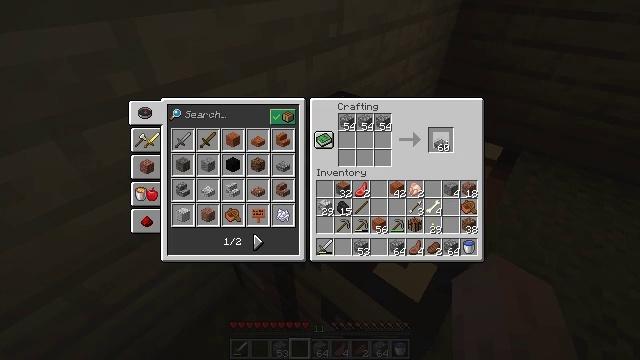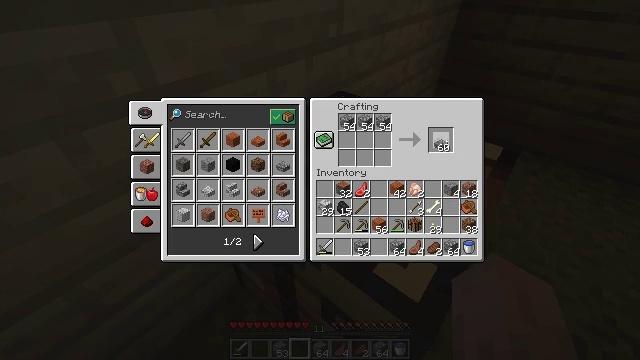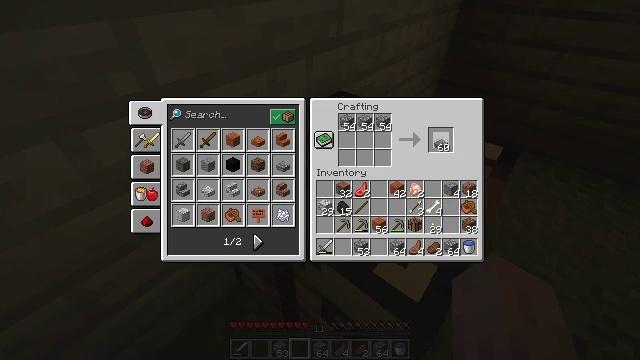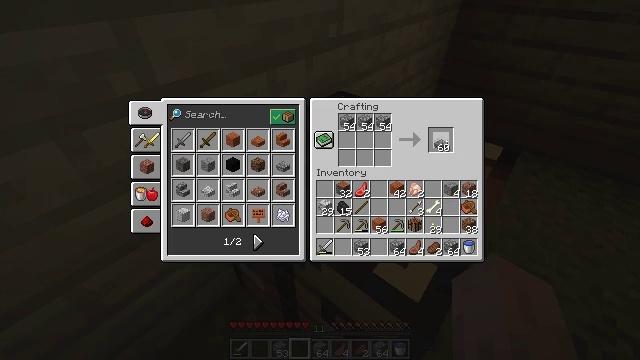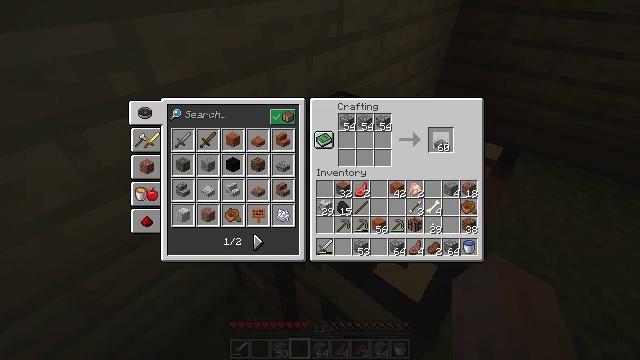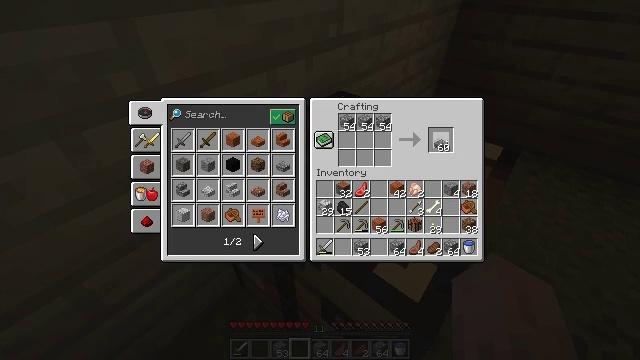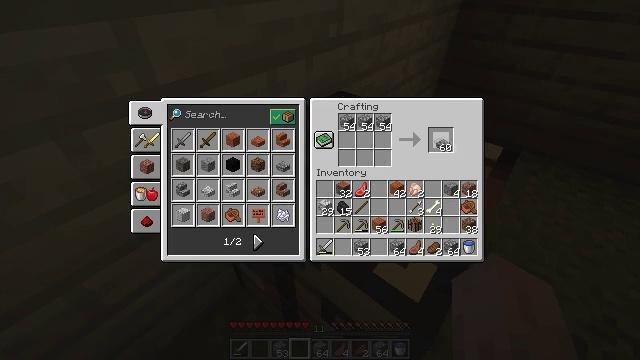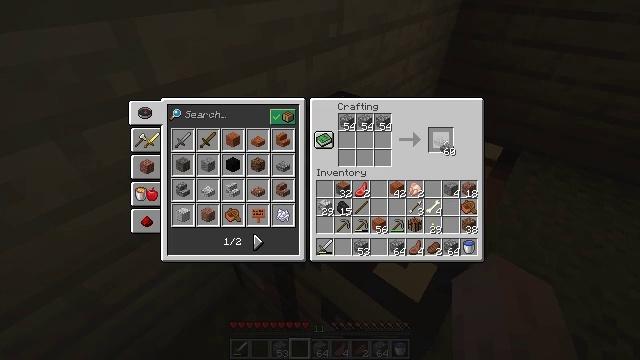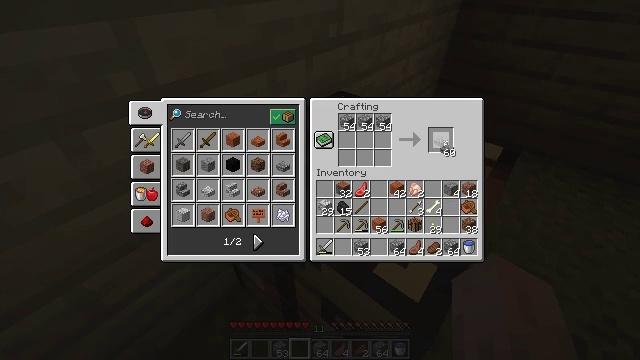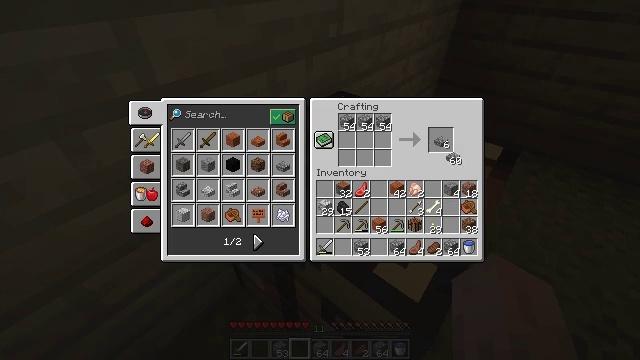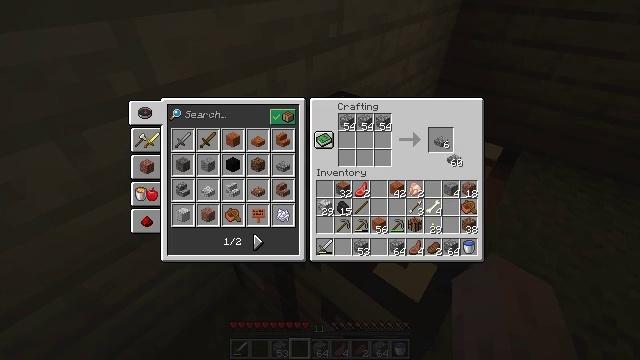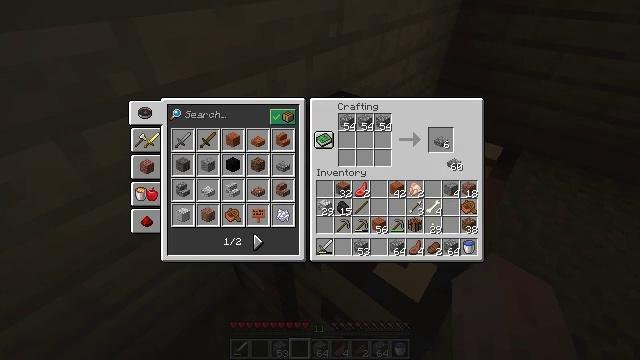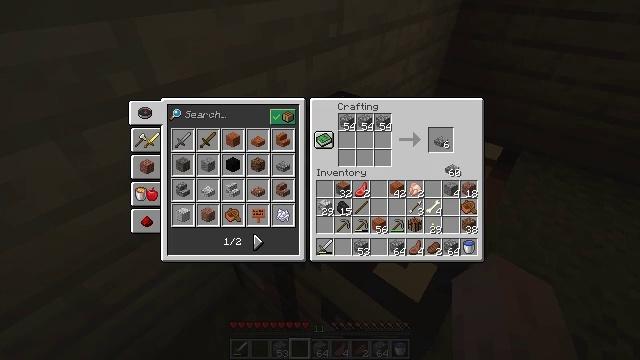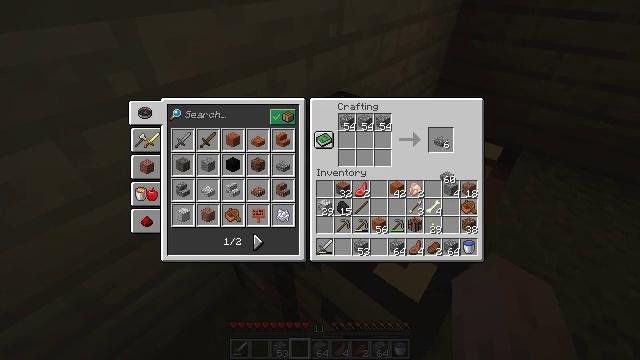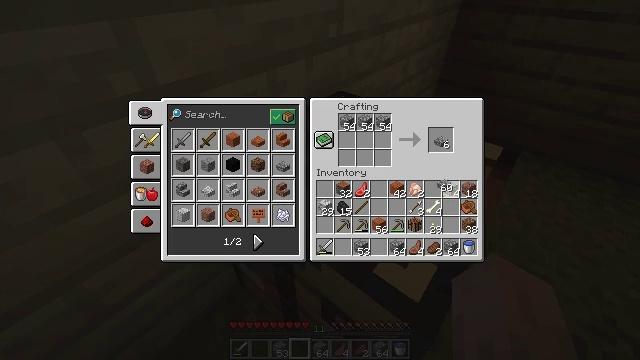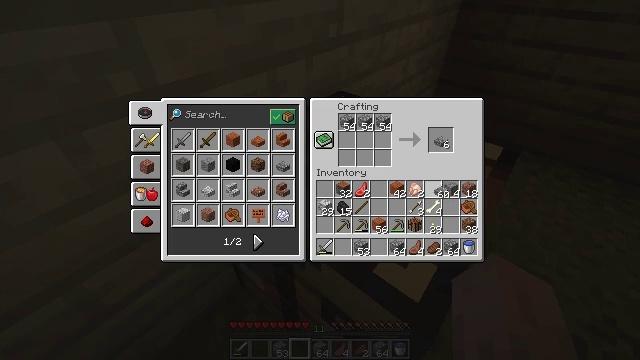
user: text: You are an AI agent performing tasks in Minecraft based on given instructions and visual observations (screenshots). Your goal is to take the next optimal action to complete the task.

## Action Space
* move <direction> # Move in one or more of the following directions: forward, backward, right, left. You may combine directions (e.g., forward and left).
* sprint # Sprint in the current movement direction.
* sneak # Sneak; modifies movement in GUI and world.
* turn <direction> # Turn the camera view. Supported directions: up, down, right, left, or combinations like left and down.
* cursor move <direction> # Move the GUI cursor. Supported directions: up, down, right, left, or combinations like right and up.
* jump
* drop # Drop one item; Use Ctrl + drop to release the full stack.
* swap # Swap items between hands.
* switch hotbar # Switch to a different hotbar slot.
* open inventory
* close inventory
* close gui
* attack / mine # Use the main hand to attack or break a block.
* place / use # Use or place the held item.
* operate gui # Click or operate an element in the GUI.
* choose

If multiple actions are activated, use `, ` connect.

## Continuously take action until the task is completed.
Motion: motion action
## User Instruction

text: Arrange cobblestone in the crafting grid to create a cobblestone slab.
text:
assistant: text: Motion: no_op
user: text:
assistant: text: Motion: no_op
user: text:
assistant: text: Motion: no_op
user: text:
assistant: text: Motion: no_op
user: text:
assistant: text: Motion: no_op
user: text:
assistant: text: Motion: no_op
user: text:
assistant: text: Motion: no_op
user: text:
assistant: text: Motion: no_op
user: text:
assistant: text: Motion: cursor move down
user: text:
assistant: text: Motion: no_op
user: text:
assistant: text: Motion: no_op
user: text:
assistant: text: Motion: no_op
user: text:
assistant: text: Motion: cursor move down
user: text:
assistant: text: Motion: cursor move down
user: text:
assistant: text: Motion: cursor move down
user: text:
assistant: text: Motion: no_op
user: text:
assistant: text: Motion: no_op
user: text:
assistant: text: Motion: no_op
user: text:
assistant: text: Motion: no_op
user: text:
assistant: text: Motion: no_op
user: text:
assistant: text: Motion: no_op
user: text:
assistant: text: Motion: no_op
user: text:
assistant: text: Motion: no_op
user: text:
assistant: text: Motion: no_op
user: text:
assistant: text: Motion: no_op
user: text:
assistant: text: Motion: no_op
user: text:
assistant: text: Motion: no_op
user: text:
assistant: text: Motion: no_op
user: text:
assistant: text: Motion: no_op
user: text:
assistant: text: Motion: operate gui